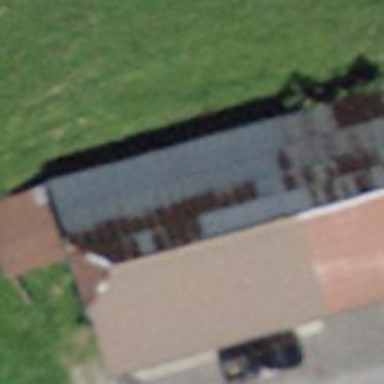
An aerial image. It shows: Barn.